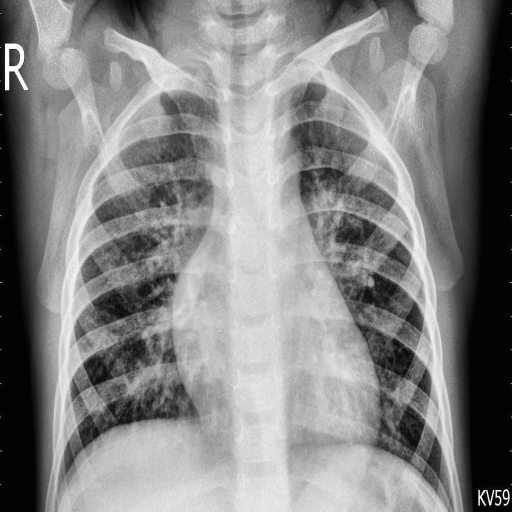
Finding: PNEUMONIA